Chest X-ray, AP view. Patient: 35 years old, sex M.
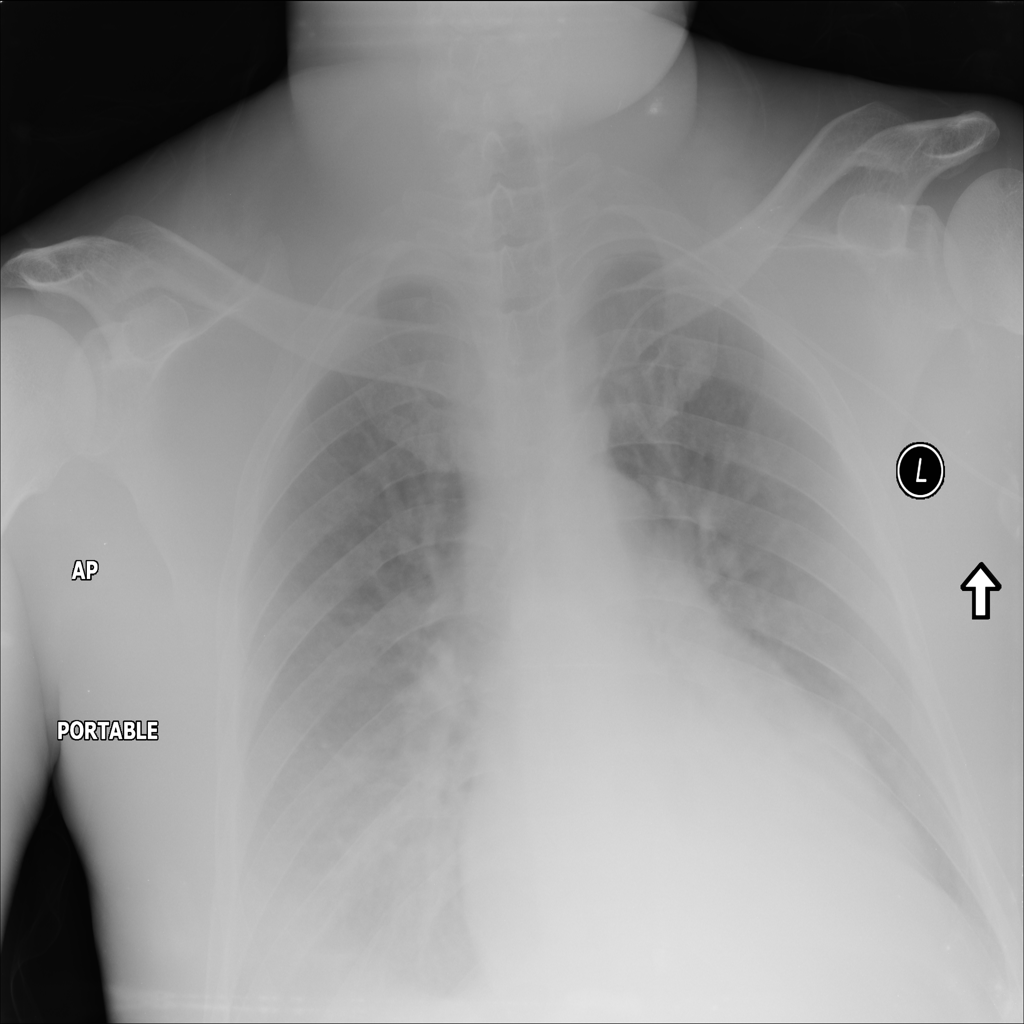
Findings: Atelectasis, Infiltration